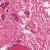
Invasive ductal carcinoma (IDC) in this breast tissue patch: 0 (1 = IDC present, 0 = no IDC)